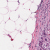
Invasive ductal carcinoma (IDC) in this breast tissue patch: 1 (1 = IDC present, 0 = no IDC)